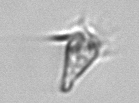
Label: Paratontonia_gracillima